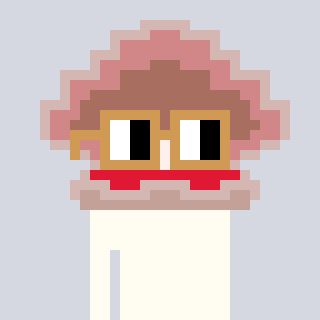
a pixel art character with square brown glasses, a oyster-shaped head and a green-colored body on a cool background